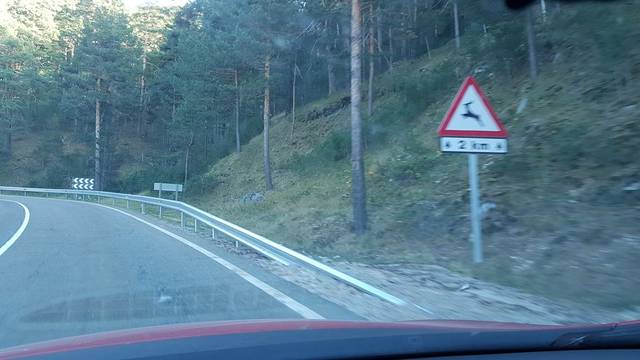
Region: Spain
Coordinates: 40.808, -4.013